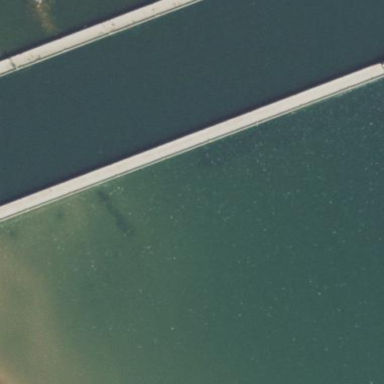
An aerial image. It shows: Breakwater made of concrete.